Field crop: maize
Growth stage: 2
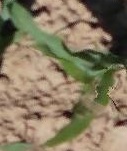
Species: maize